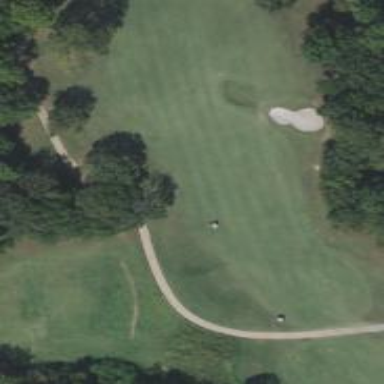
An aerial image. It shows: Golf hole.